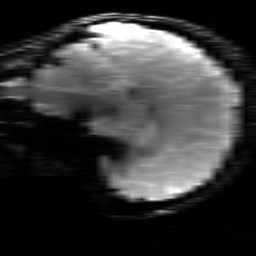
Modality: T2starw
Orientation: sagittal
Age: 21
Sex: female
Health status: healthy
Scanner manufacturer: siemens
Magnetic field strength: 3 T
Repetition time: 0.7 s
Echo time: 0.02 s